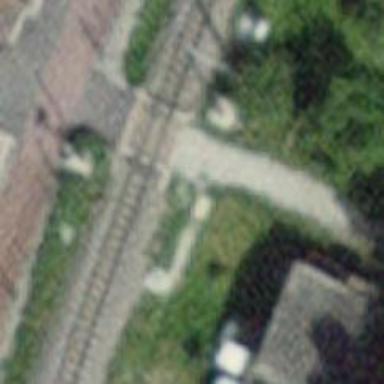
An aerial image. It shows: Crossing for the railway.